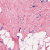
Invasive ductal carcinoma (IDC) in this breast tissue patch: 1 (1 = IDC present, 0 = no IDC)